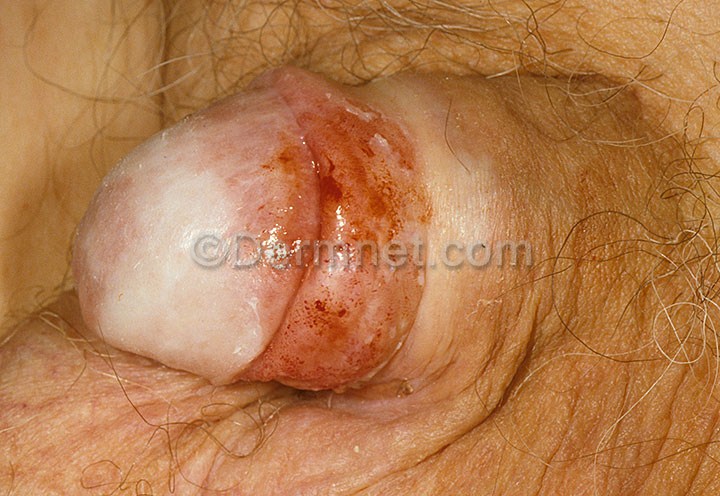
Disease: Psoriasis pictures Lichen Planus and related diseases